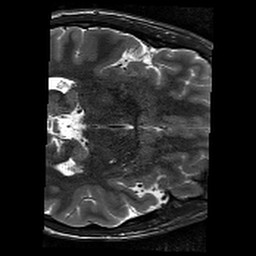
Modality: T2w
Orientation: axial
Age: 22
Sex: male